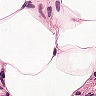
Metastatic tissue present: no